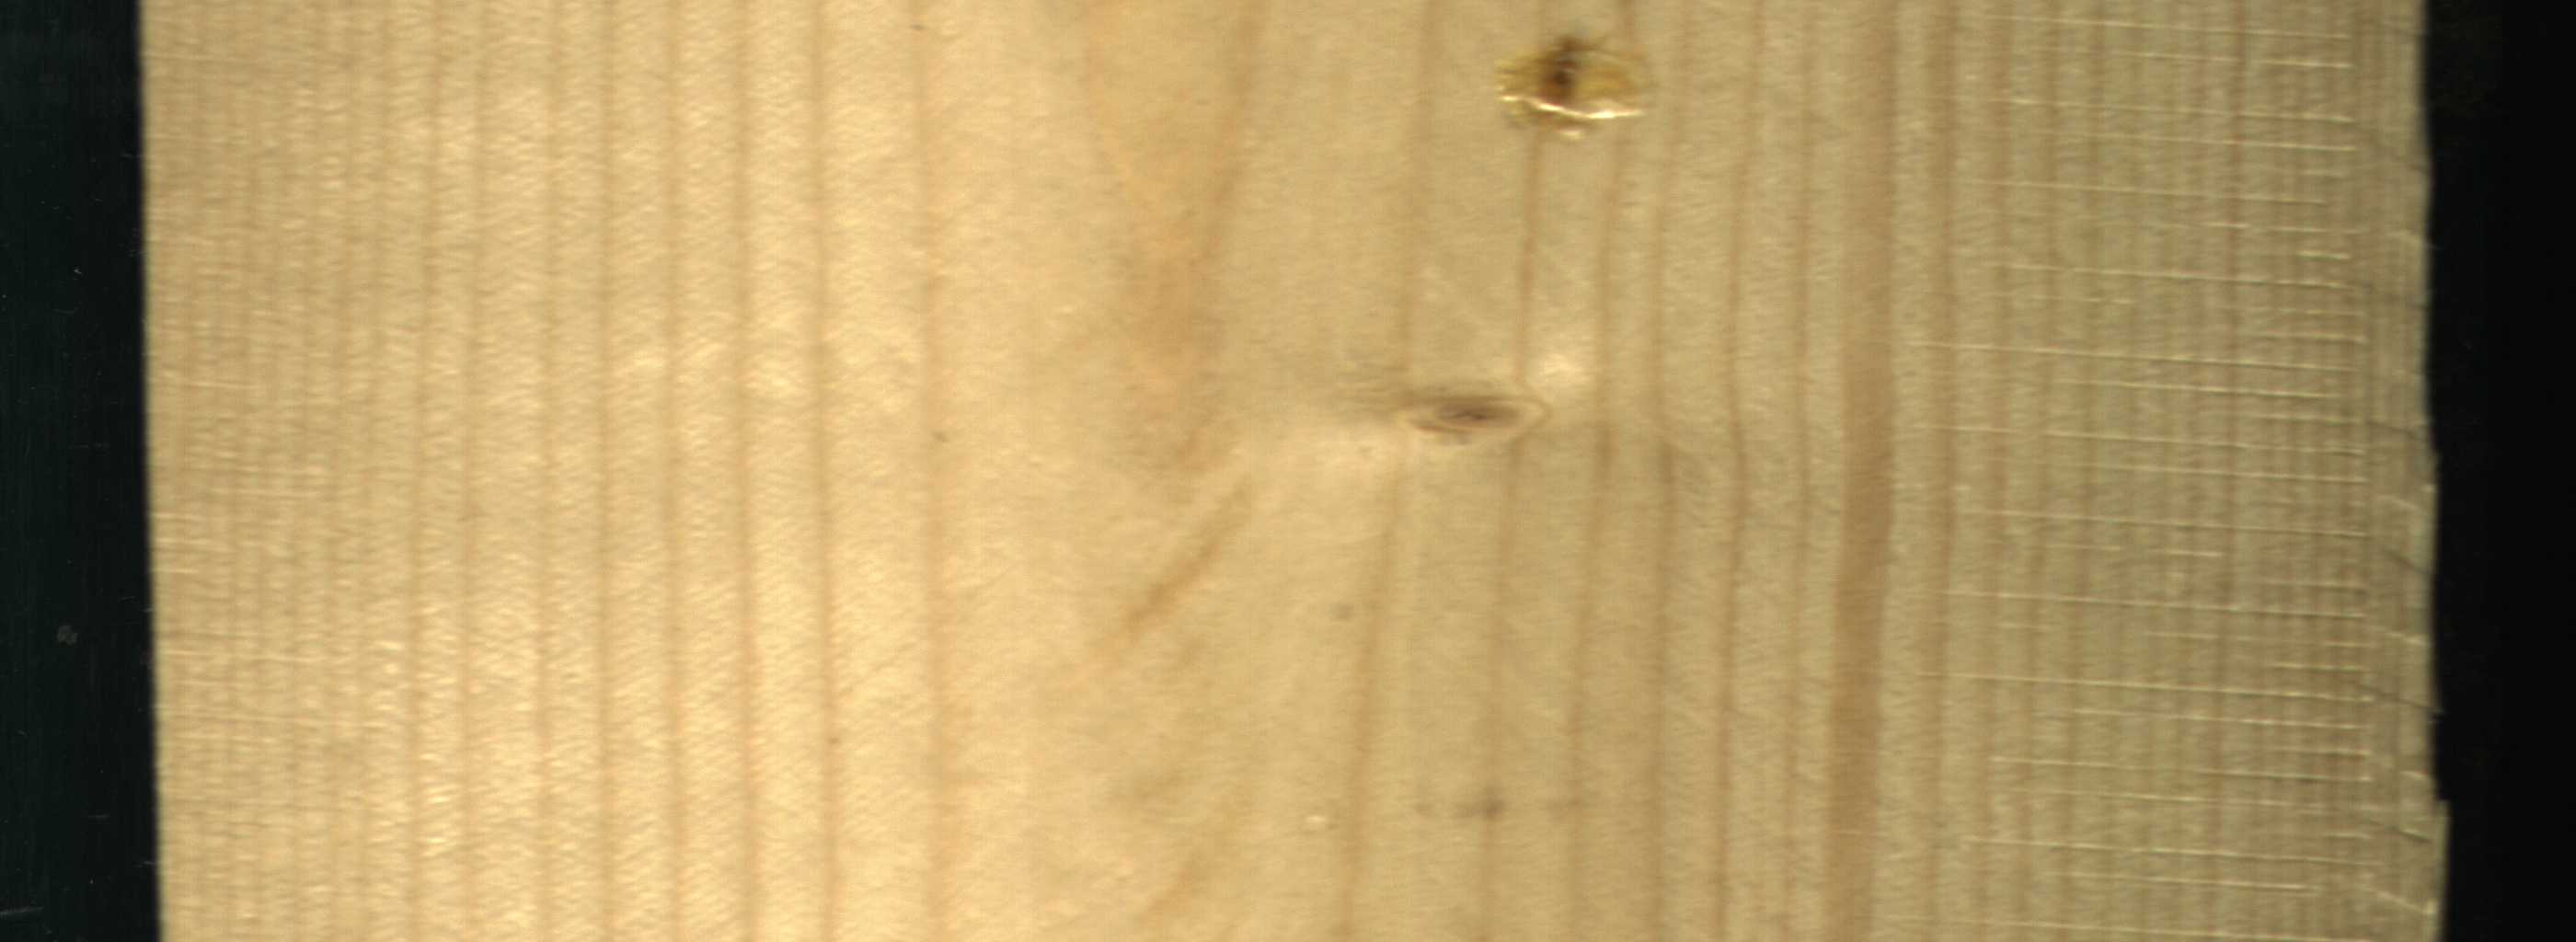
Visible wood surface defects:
resin
Live_Knot